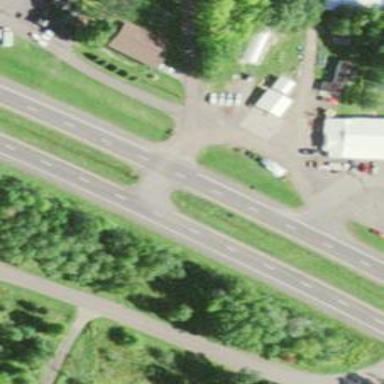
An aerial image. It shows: Asphalt road classified as trunk highway.